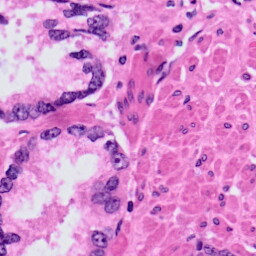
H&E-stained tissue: Prostate